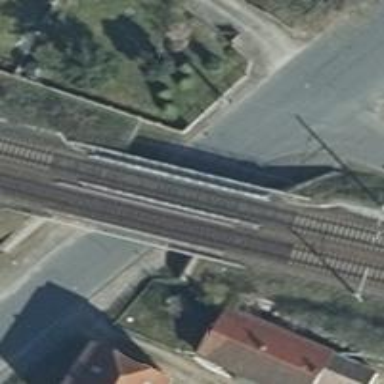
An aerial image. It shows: Bridge that is part of the railway land use.